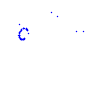
Particle: proton